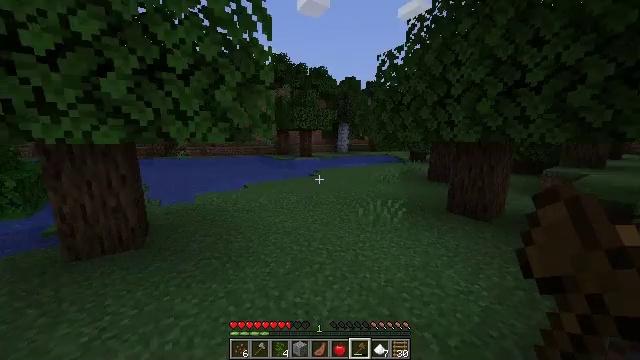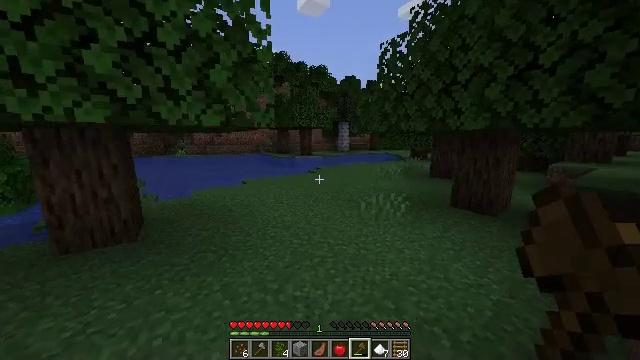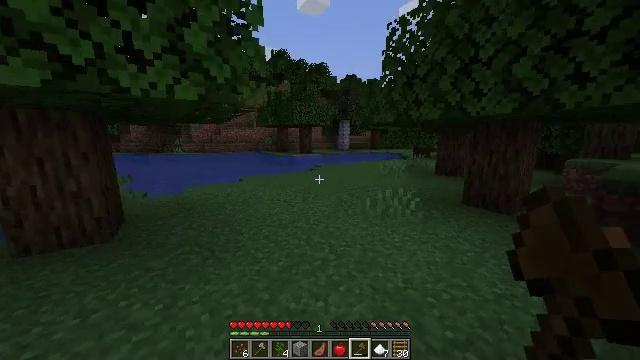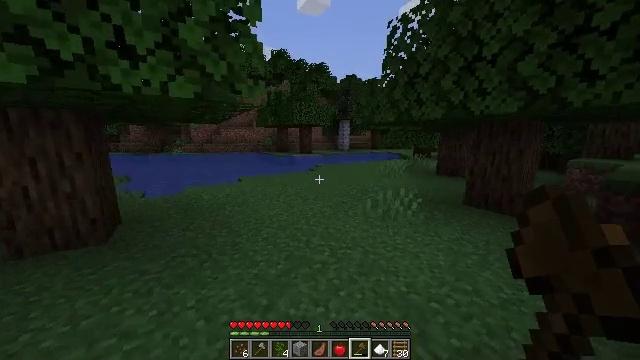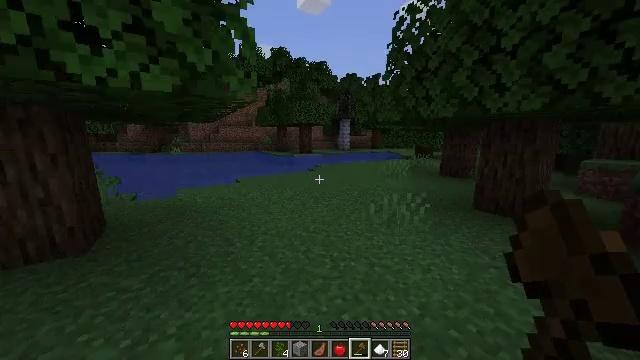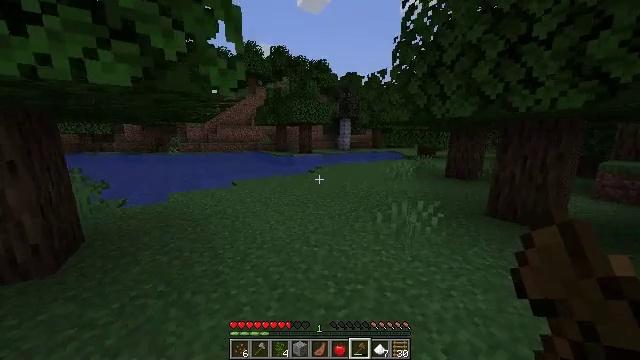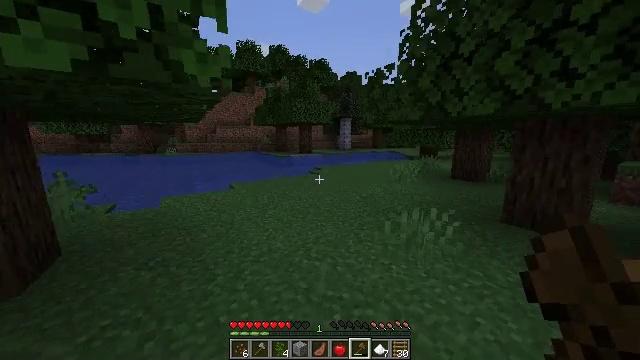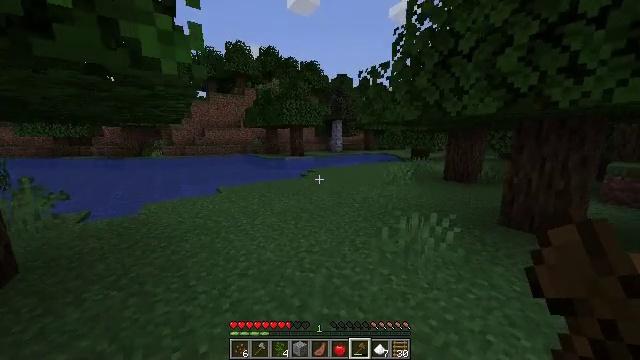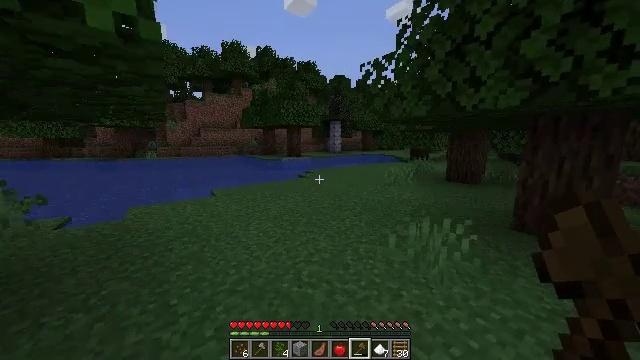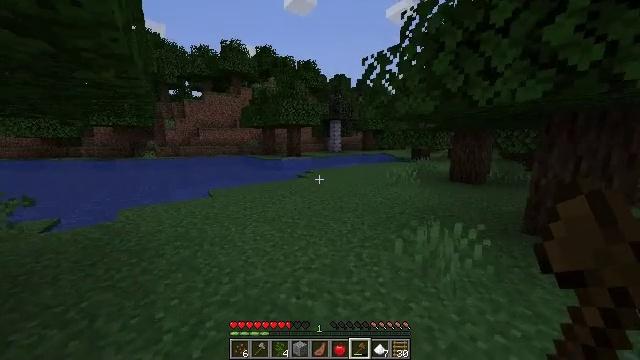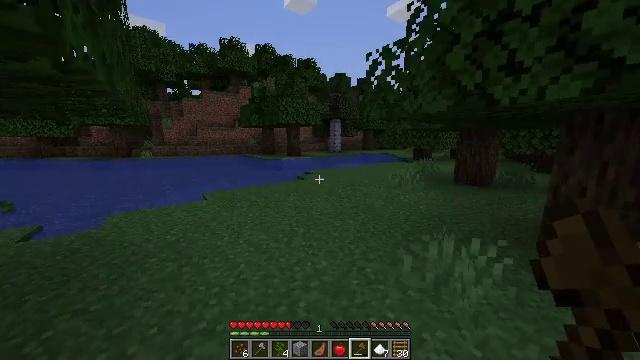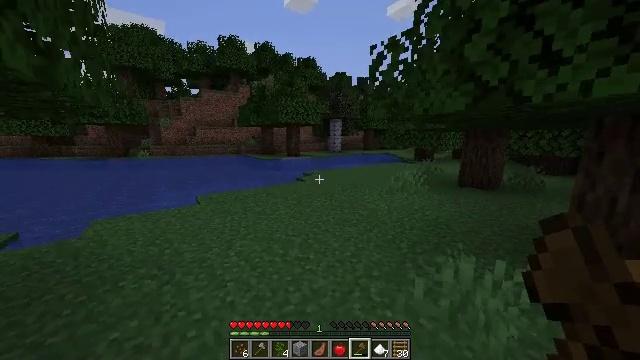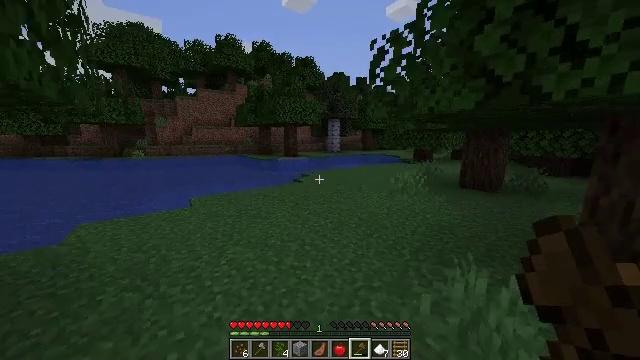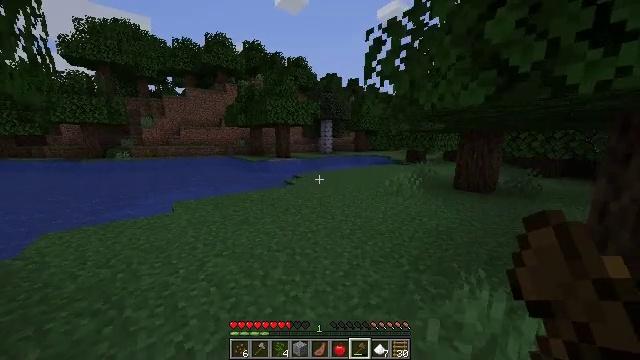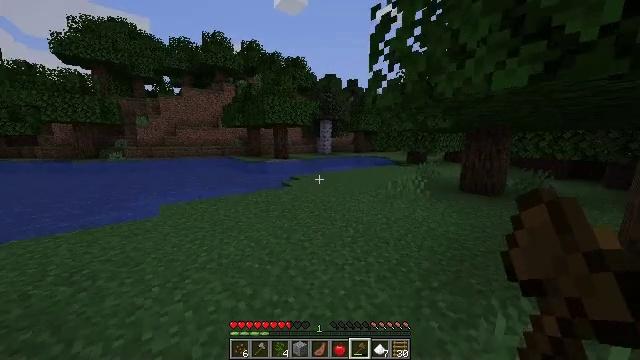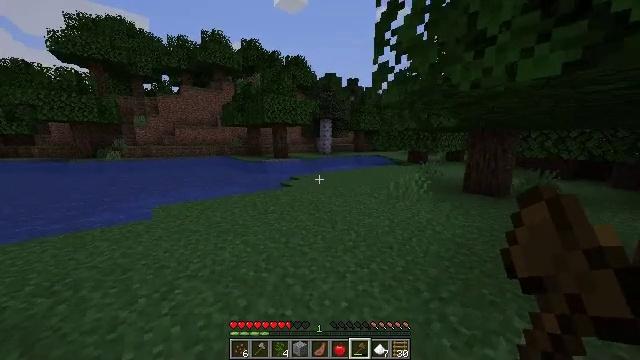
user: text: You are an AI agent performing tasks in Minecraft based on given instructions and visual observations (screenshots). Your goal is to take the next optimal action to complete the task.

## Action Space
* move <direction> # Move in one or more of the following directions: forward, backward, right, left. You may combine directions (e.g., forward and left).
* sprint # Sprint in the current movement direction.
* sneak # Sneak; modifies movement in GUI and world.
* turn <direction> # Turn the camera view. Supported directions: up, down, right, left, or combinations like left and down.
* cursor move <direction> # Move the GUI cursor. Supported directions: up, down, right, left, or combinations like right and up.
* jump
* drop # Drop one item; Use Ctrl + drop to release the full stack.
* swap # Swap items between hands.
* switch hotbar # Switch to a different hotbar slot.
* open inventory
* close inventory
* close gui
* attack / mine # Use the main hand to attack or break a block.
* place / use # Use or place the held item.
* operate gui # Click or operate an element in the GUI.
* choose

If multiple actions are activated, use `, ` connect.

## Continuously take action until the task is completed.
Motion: motion action
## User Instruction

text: Break the bamboo stalk.
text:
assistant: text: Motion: move forward, sprint
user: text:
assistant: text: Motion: move forward
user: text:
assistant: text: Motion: move forward
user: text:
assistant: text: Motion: move forward
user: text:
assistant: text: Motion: move forward
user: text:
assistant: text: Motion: move forward
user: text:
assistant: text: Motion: move forward, sprint, turn right
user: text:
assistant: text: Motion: move forward, sprint
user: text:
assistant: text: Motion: move forward, sprint
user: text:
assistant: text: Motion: move forward, sprint
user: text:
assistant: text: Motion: move forward, sprint
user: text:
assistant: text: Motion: move forward
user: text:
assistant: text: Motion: move forward, turn right
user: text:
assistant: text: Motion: move forward
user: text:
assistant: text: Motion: move forward
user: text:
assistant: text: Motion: move forward
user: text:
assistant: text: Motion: move forward, sprint
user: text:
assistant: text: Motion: move forward, sprint
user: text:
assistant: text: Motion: move forward, sprint
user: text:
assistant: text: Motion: move forward, sprint
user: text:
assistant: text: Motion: move forward
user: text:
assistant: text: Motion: move forward, turn right
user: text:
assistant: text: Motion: move forward, turn right
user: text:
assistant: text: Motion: move forward
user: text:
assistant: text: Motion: move forward, turn right
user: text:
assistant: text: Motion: move forward, turn right
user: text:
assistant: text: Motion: move forward, turn right
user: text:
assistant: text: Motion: move forward, sprint, turn right
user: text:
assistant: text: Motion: move forward, sprint
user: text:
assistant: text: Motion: move forward, sprint